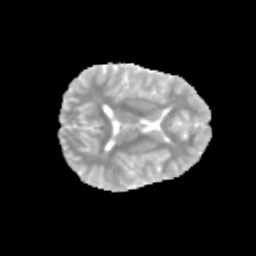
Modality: MD
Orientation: axial
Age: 12
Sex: female
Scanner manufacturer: siemens
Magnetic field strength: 3 T
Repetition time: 3.8 s
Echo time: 0.07 s